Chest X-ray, AP view. Patient: 55 years old, sex M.
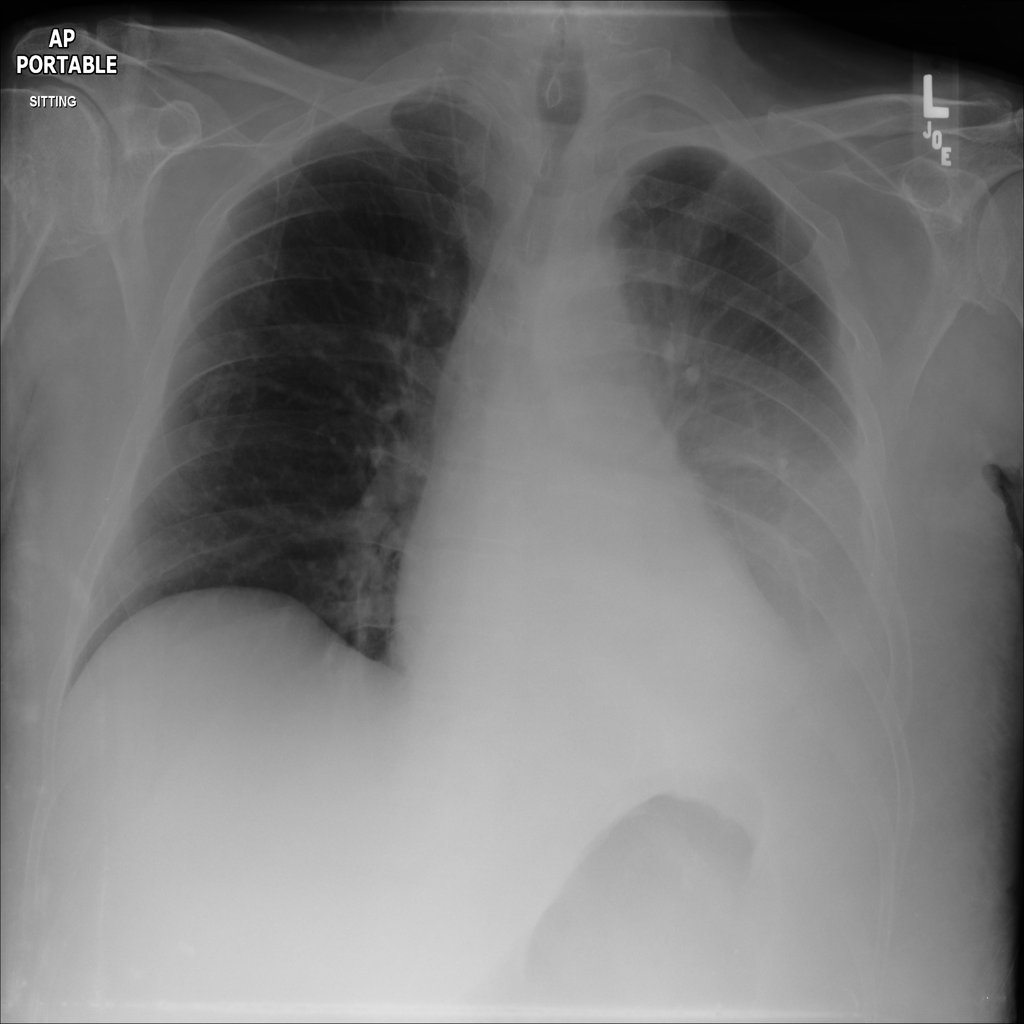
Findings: Effusion